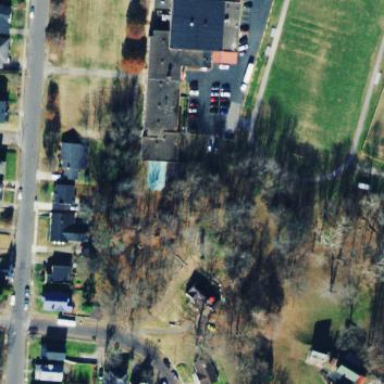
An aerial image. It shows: School building.